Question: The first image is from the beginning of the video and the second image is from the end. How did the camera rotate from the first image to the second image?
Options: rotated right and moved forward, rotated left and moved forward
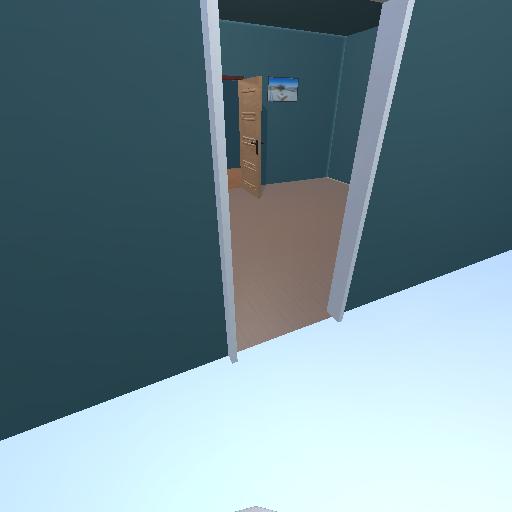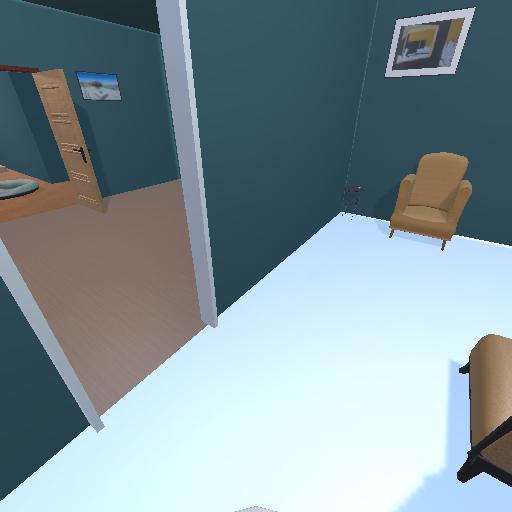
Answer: rotated right and moved forward